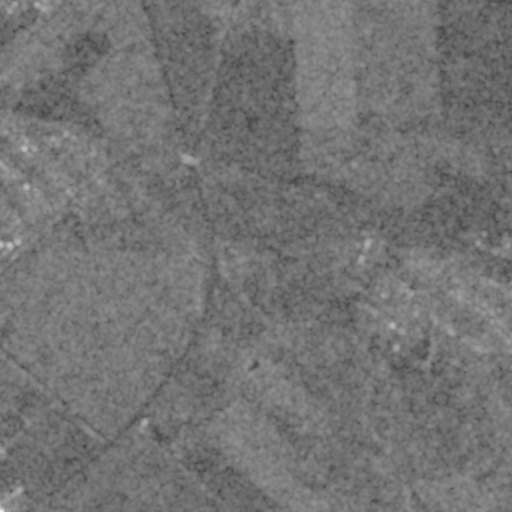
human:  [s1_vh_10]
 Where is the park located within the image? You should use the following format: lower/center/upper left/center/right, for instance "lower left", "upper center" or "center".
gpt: The park is located in the left of the image.
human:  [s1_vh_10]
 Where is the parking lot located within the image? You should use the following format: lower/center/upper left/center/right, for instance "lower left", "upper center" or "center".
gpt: The parking lot is located in the center right of the image.
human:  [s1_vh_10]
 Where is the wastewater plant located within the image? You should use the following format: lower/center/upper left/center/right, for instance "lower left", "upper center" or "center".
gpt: The wastewater plant is located in the upper center of the image.
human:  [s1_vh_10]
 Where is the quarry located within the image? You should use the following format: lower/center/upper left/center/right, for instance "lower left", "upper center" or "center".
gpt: There is no quarry in the image.

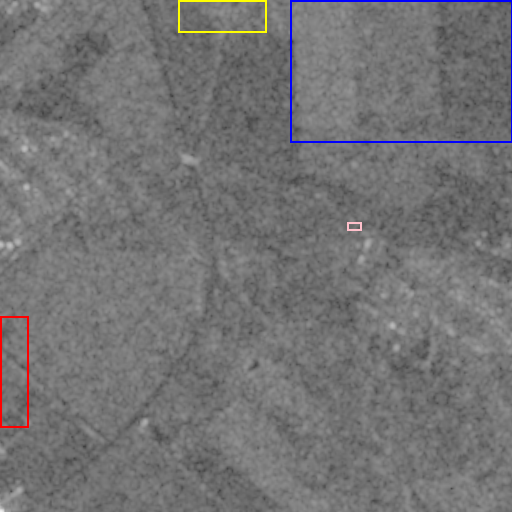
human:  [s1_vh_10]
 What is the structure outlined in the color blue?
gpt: The structure outlined in blue is a crop field.
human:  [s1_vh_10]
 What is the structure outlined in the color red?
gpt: The structure outlined in red is a park.
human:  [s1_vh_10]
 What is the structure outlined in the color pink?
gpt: The structure outlined in pink is a parking lot.
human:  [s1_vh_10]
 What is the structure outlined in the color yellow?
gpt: The structure outlined in yellow is a wastewater plant.
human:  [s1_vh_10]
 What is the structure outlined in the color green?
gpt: There is no green outline.